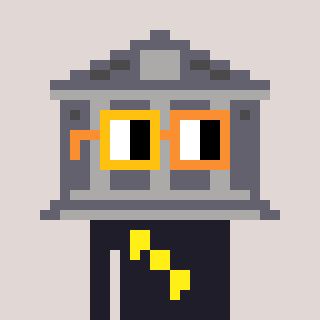
a pixel art character with square yellow and orange glasses, a bank-shaped head and a grayscale-colored body on a warm background